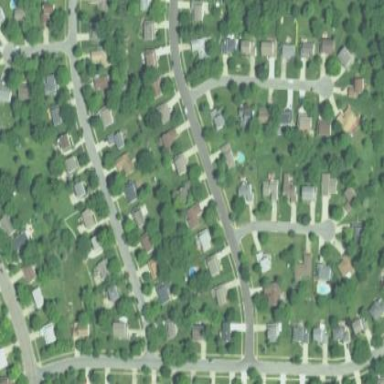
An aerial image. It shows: Residential neighbourhood.